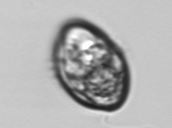
Label: Gyrodinium